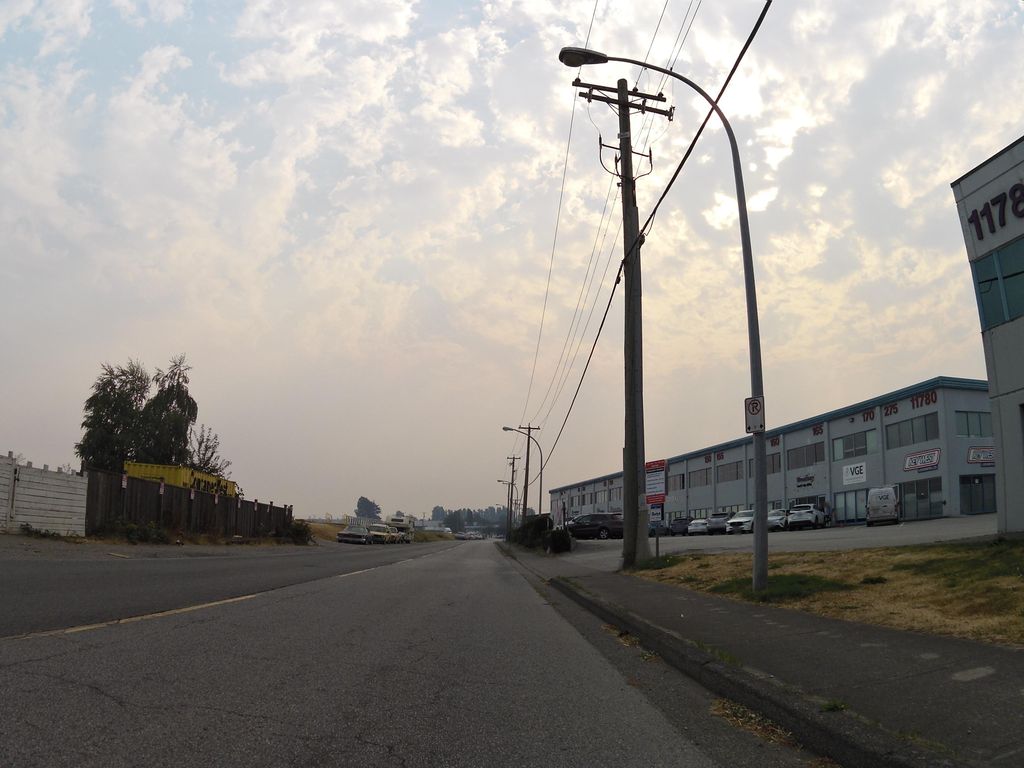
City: vancouver